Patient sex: F
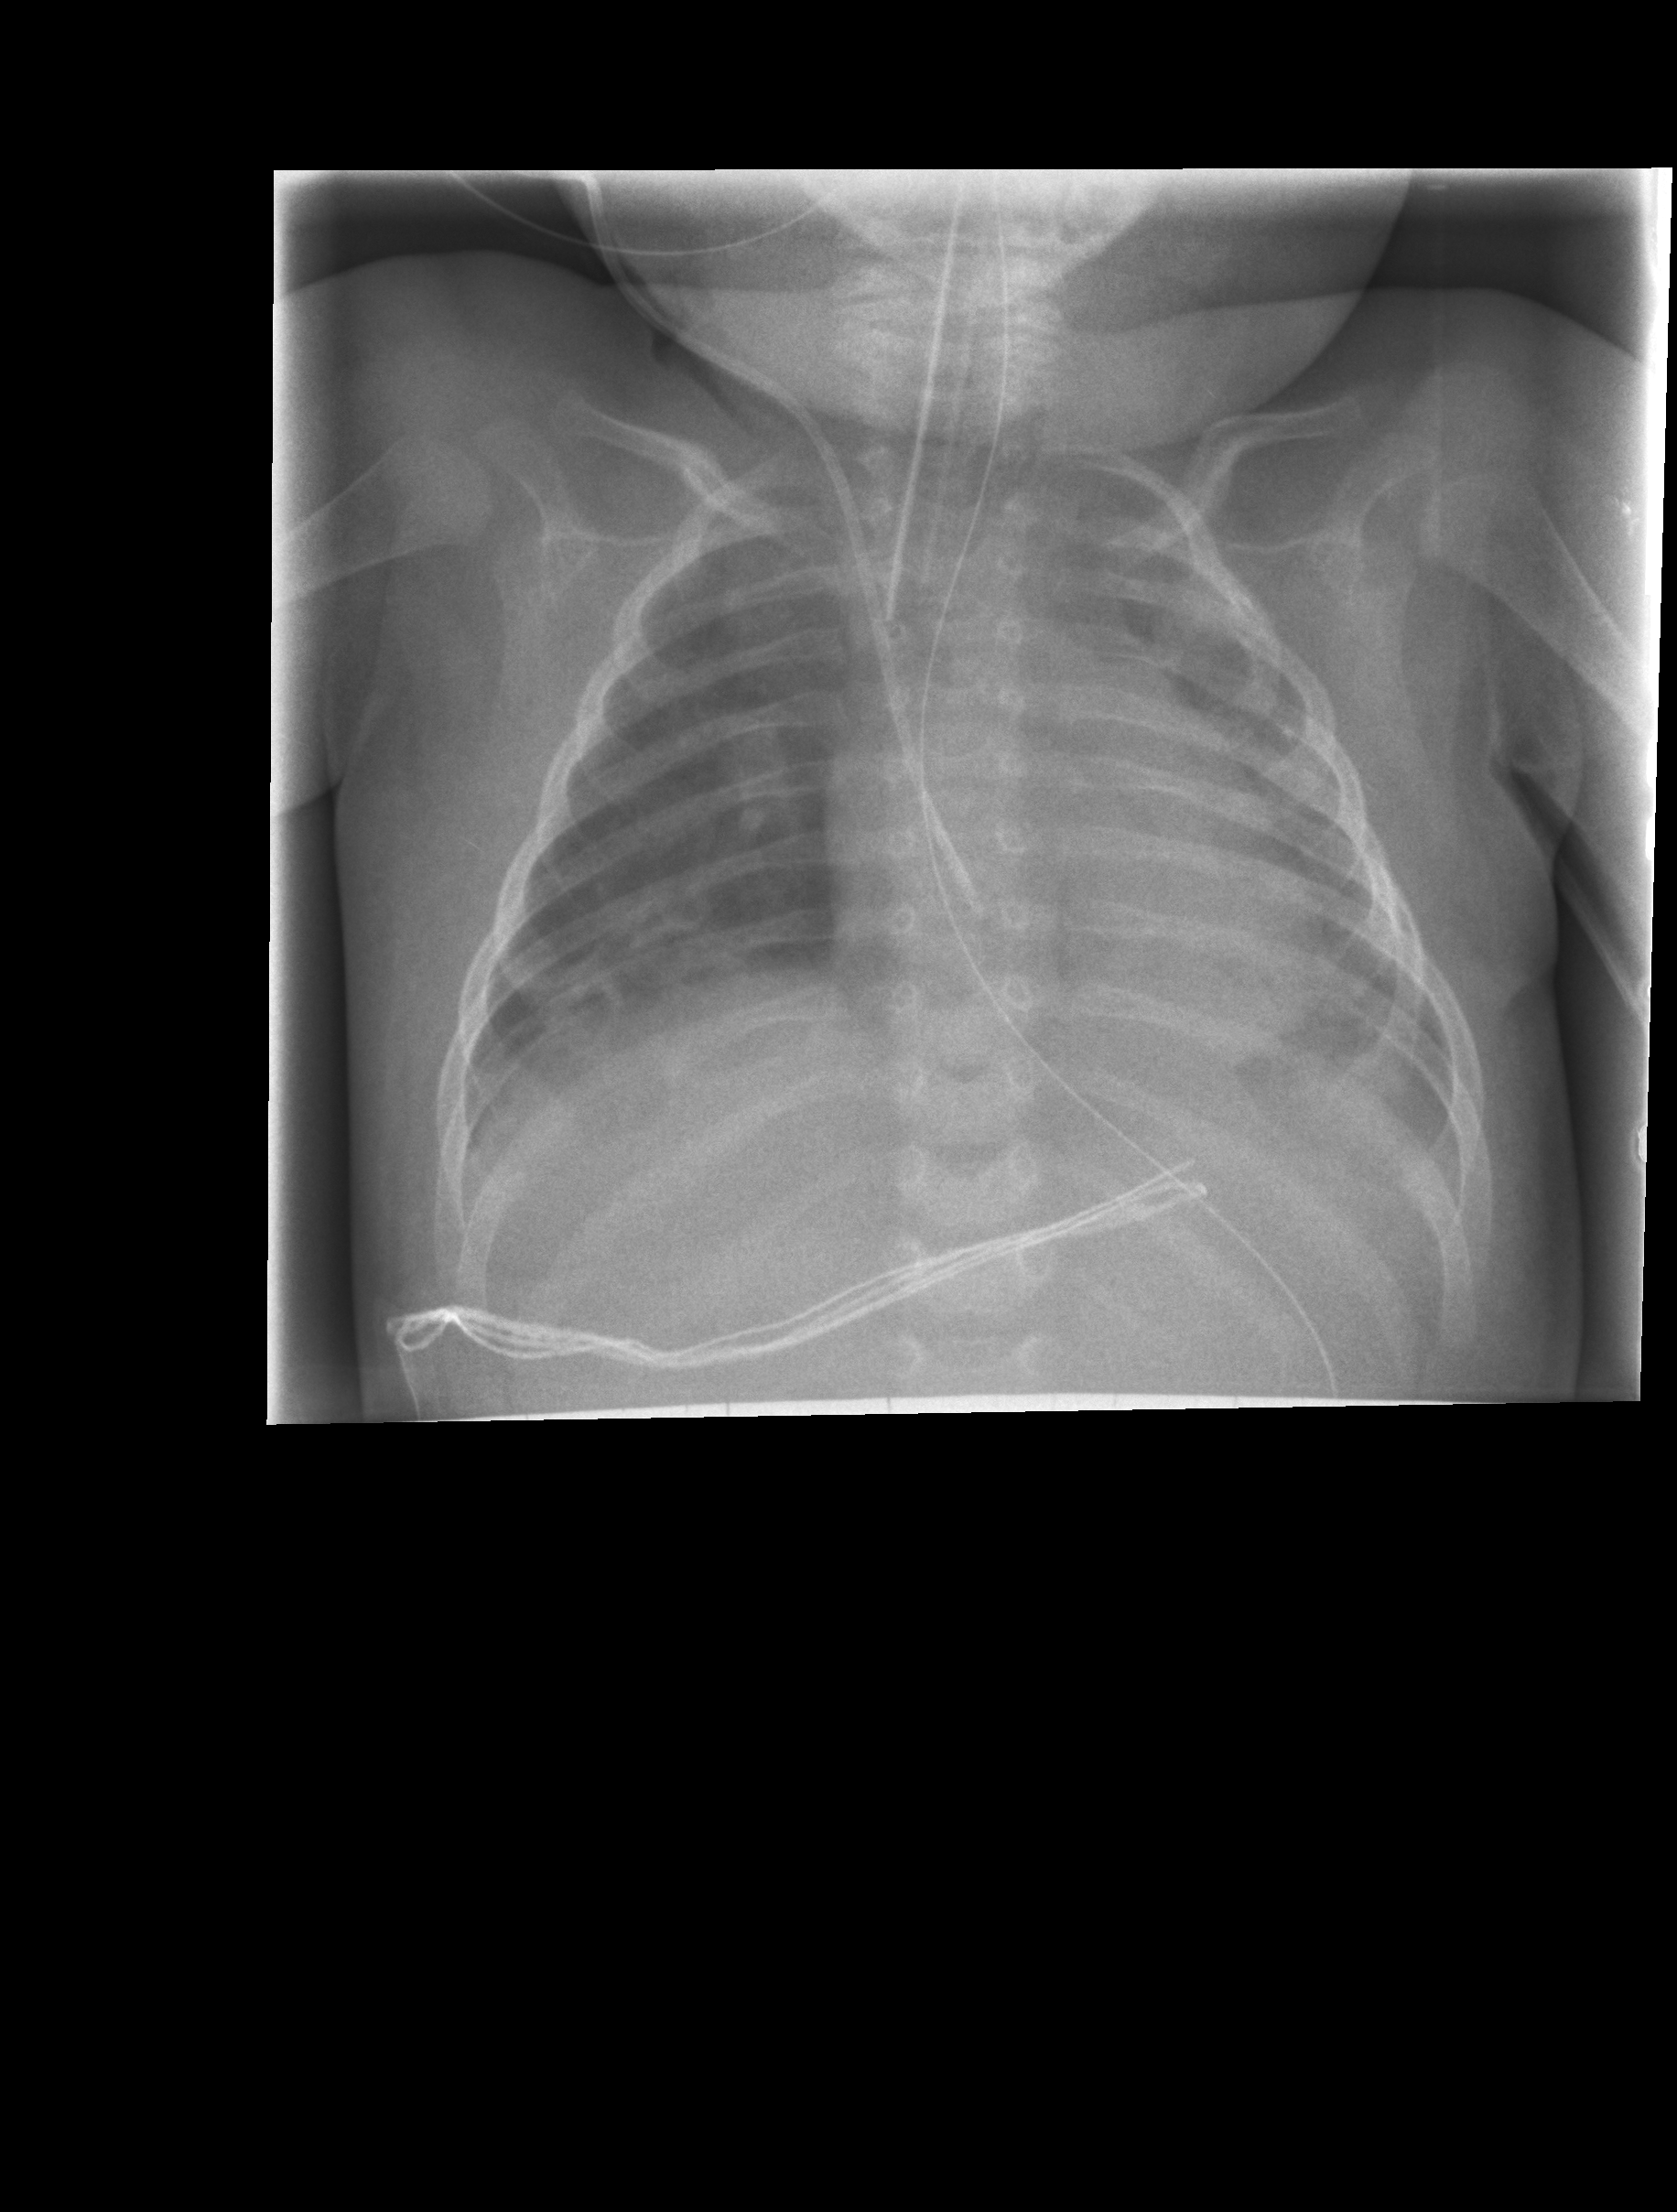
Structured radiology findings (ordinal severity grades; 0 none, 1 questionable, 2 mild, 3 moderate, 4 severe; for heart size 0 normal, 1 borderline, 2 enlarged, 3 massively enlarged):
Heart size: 0
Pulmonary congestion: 0
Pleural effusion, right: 0
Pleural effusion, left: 0
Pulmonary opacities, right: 0
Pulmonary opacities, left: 0
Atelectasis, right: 2
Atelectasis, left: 0